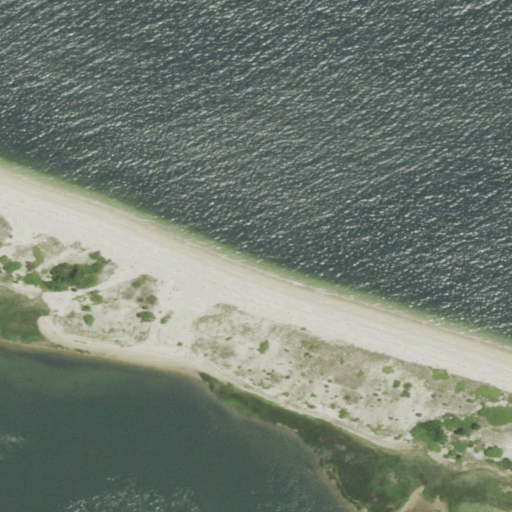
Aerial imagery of beach in New York named Old Field Beach containing open water, barren land, and herbaceous wetlands